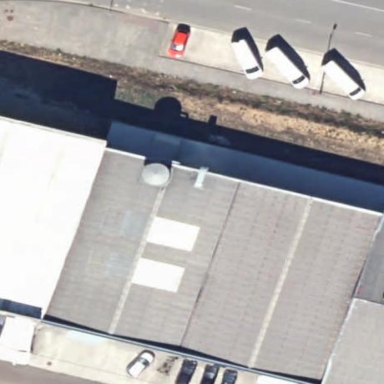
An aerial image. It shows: Industrial building.